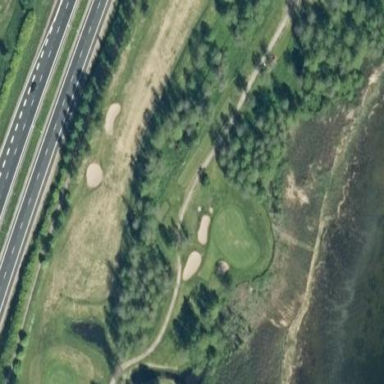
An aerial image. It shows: Grassy area designated as golf fairway.